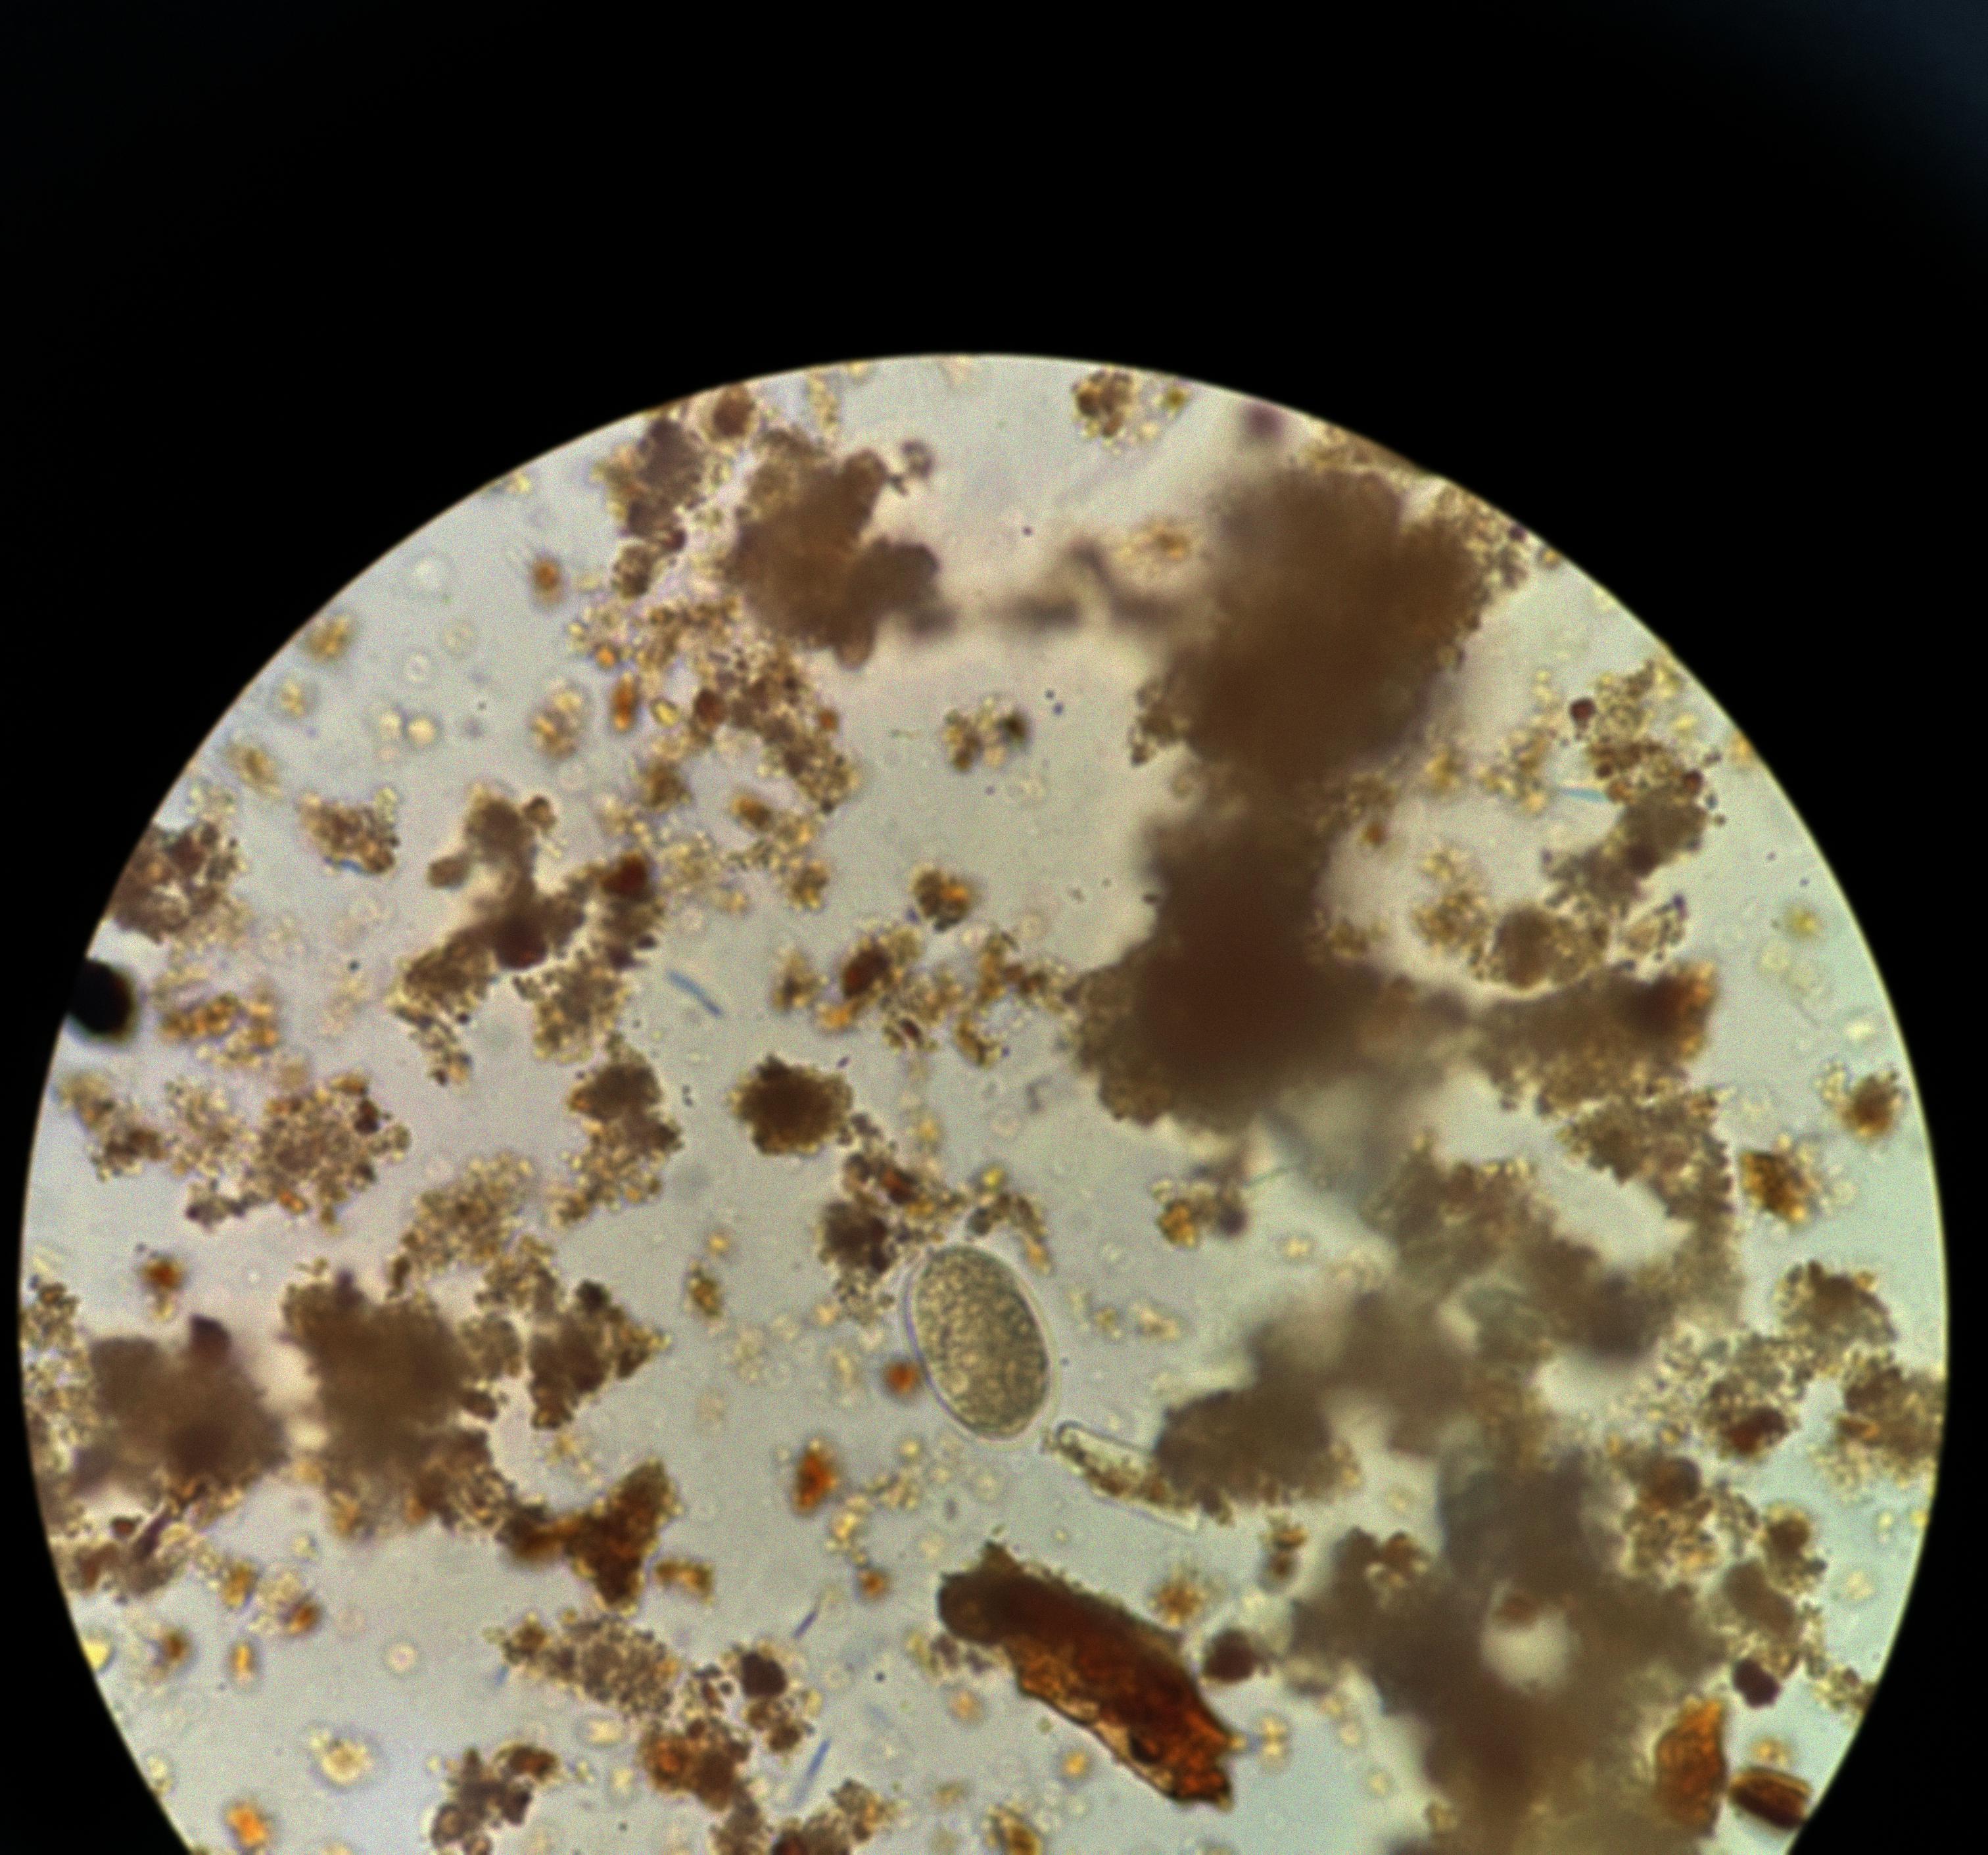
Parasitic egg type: Hookworm egg